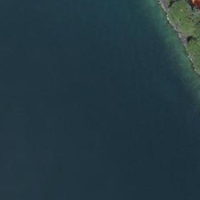
EUNIS habitat code: 14
Species observed at this site:
Chroicocephalus ridibundus
Phalacrocorax carbo
Podiceps cristatus
Cygnus olor
Anas platyrhynchos
Chloris chloris
Mergus merganser
Sterna hirundo
Aythya fuligula
Columba livia
Passer domesticus